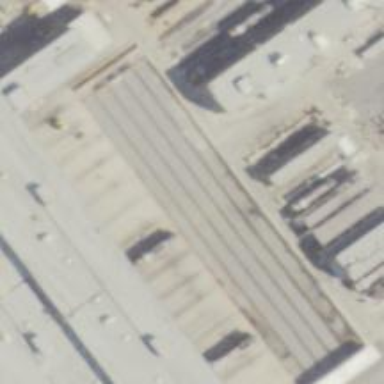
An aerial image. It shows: Railway yard in service.